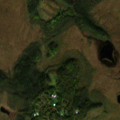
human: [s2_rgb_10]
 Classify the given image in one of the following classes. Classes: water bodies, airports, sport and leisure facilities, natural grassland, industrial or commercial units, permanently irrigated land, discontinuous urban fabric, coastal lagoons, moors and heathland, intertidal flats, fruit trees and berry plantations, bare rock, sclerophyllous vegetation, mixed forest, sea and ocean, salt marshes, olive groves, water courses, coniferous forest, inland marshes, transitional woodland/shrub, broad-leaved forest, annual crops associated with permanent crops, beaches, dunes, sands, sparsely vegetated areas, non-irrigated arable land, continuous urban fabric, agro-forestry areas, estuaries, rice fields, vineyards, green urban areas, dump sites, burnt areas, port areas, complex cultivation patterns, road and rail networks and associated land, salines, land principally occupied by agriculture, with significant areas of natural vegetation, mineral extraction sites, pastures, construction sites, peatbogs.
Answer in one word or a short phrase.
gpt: coniferous forest, mixed forest, peatbogs